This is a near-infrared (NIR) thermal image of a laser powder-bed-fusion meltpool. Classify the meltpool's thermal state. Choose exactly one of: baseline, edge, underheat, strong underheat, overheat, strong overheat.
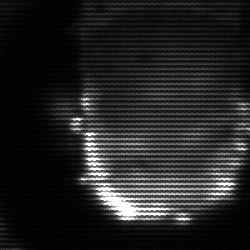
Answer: baseline